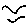
Label: bird